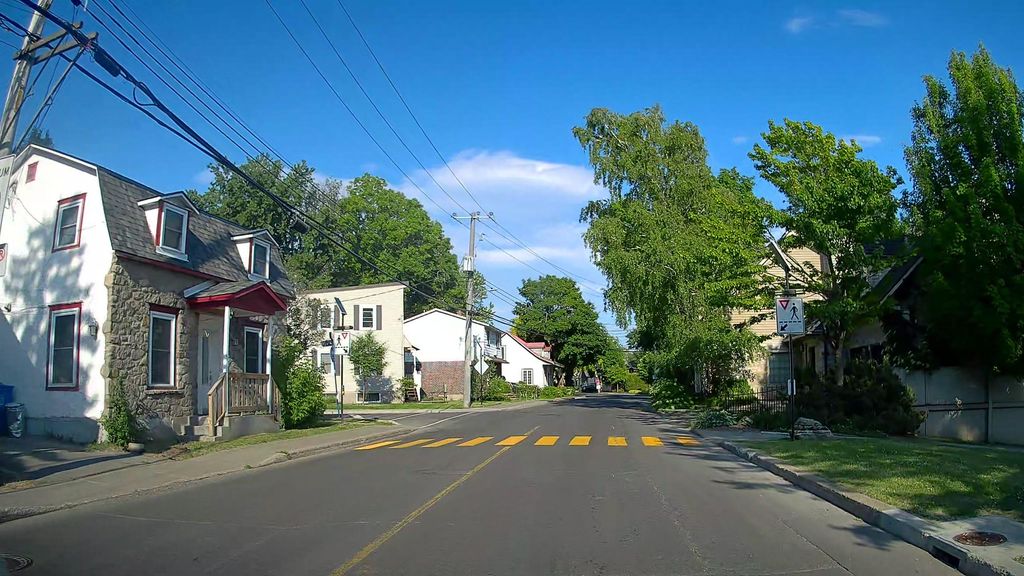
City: montreal